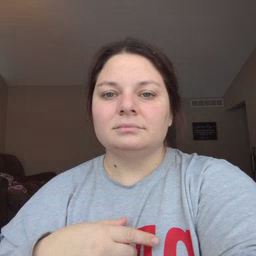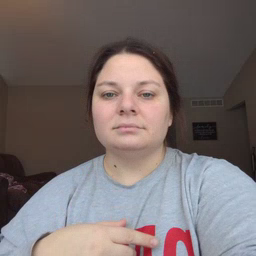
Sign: owie